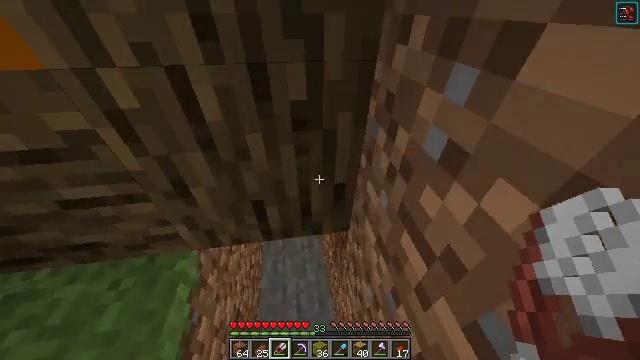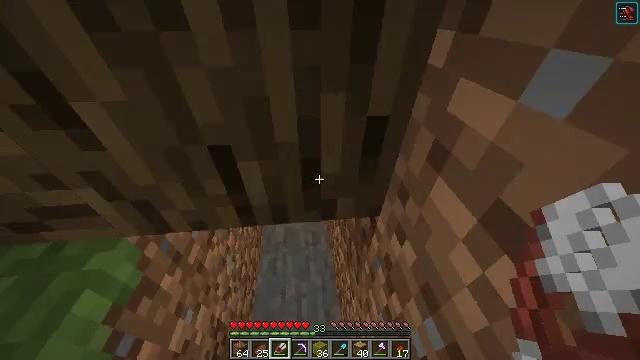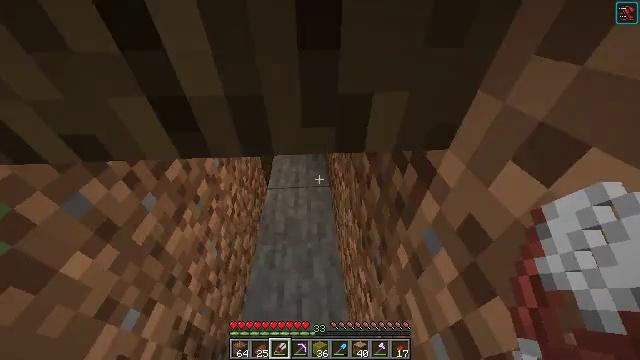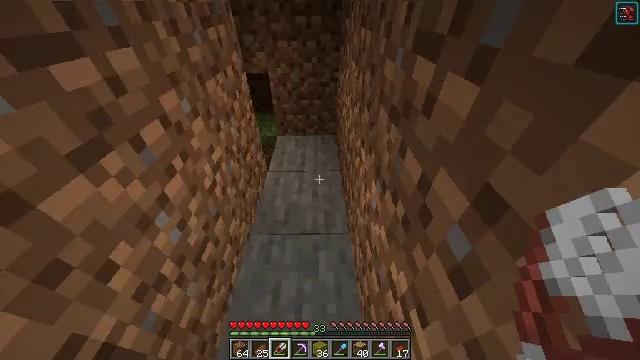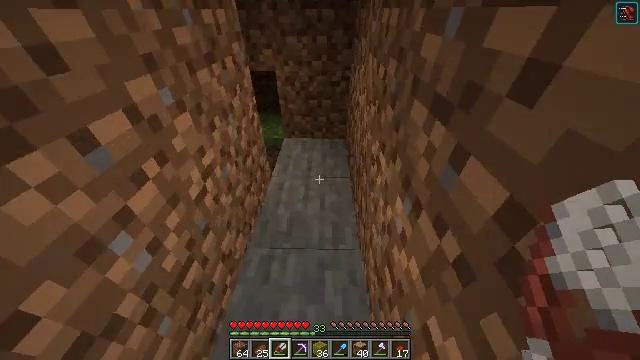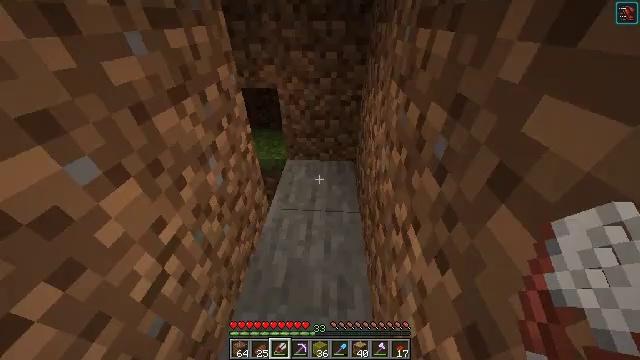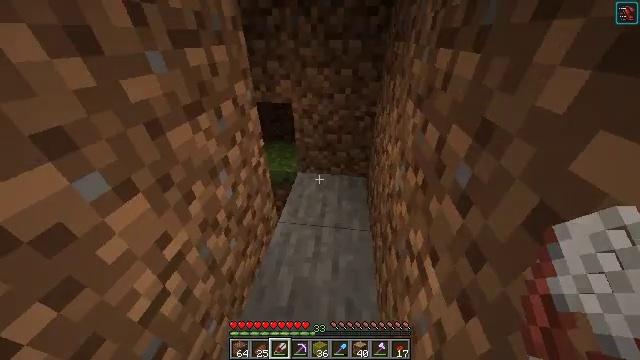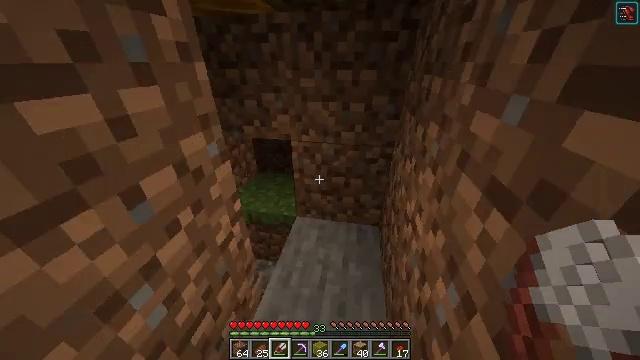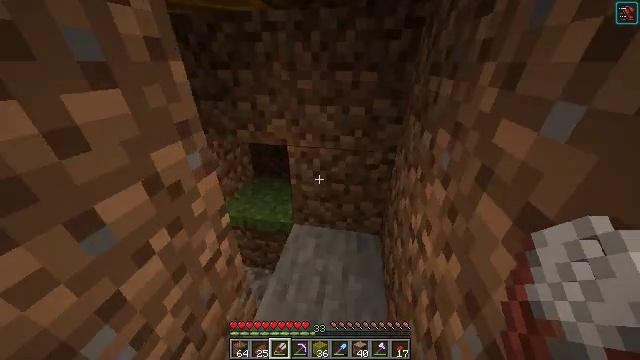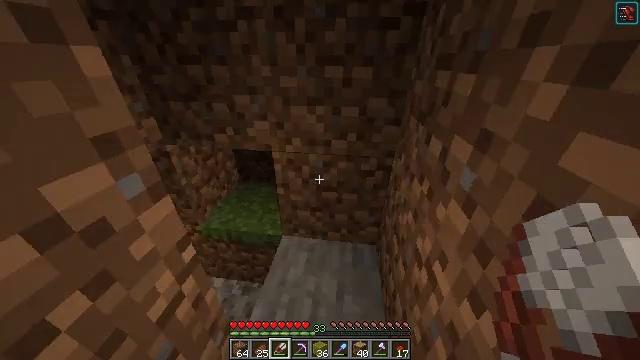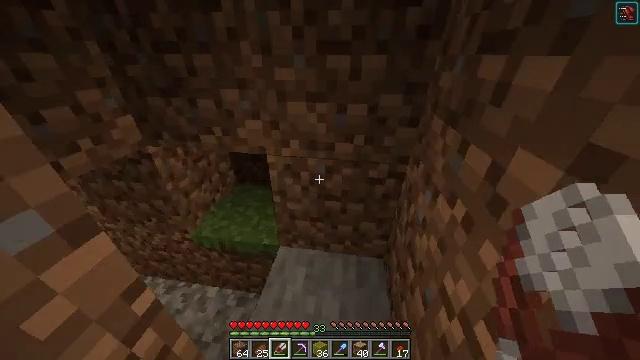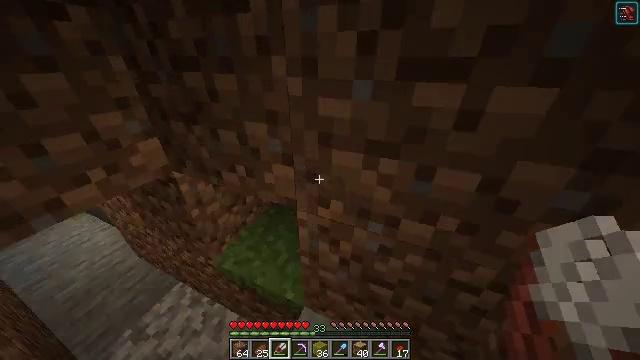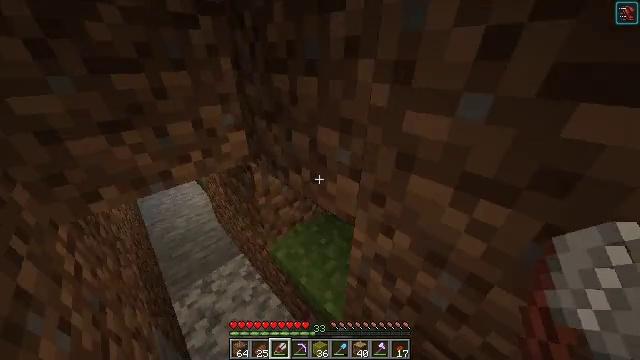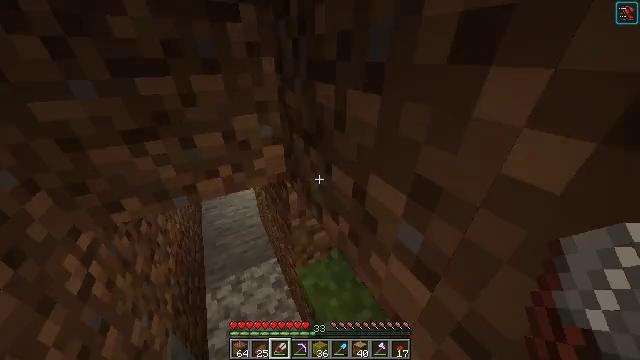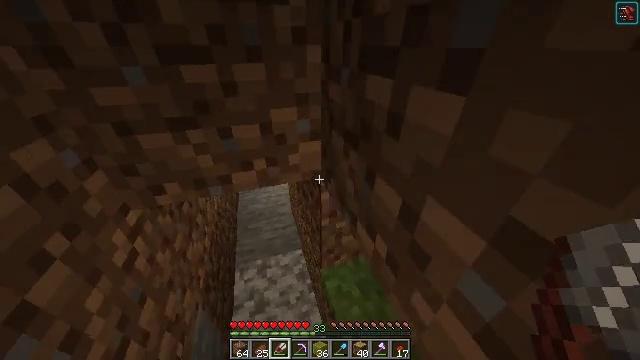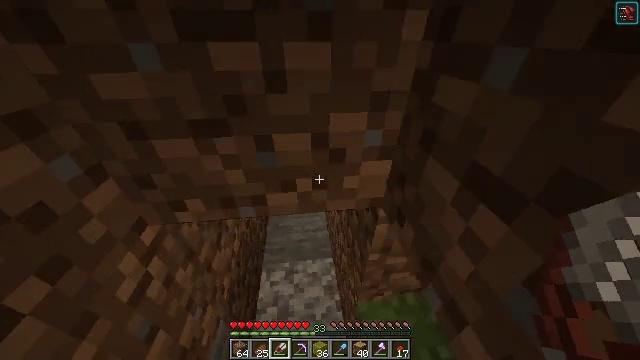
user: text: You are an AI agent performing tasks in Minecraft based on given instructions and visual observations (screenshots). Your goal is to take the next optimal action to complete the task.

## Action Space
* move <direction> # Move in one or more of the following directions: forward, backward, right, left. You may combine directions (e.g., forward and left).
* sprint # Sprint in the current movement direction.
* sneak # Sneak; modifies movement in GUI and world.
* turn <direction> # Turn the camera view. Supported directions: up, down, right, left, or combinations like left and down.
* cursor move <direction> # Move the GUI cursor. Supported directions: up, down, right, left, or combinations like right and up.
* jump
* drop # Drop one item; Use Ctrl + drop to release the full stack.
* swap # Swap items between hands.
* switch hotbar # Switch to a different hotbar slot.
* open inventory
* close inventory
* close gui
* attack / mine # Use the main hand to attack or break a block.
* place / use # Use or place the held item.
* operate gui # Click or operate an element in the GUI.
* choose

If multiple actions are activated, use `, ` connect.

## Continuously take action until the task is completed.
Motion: motion action
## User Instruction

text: Use 4 honeycombs to craft a honeycomb block.
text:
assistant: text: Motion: move forward, turn left, attack / mine
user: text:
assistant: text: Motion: move forward, turn left, attack / mine
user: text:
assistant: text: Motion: move forward, turn left, attack / mine
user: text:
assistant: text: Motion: move forward, turn left and up, attack / mine
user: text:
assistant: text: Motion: move forward, turn left and up, attack / mine
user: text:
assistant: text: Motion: move forward, turn left and up, attack / mine
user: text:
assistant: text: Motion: move forward, turn left and up, attack / mine
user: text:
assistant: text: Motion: move forward, attack / mine
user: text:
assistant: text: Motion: move forward, turn right, attack / mine
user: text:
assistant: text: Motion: move forward, turn down, attack / mine
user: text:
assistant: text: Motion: move forward, turn left, attack / mine
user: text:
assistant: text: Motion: move forward, turn left, attack / mine
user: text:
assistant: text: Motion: move forward, turn left, attack / mine
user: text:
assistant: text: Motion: move forward, turn left and down, attack / mine
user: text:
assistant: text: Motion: move forward, turn left and down, attack / mine
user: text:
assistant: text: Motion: move forward, turn left, attack / mine
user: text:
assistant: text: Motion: move forward and move left, attack / mine
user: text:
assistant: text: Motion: move forward and move left, attack / mine
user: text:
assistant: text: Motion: move forward, attack / mine
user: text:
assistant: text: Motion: move forward, attack / mine
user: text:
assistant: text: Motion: move forward, attack / mine
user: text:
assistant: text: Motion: move forward, attack / mine
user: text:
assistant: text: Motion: move forward, attack / mine
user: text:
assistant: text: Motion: move forward, turn right, attack / mine
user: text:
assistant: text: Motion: move forward and move left, turn right, attack / mine
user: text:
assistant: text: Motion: move forward and move left, attack / mine
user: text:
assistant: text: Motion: move forward and move left, attack / mine
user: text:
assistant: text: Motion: turn right, attack / mine
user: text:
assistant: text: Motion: turn right, attack / mine
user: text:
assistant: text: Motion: turn right, attack / mine